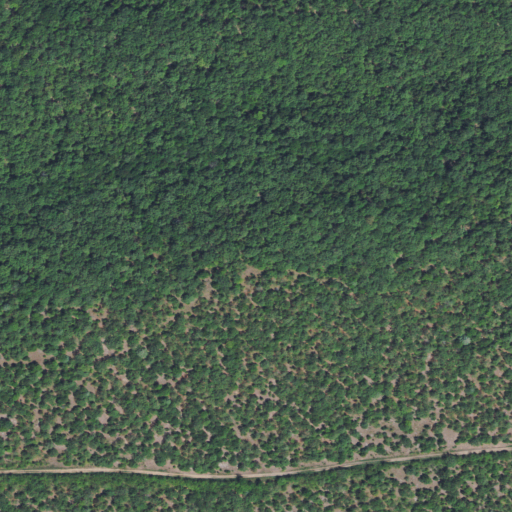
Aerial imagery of mountain in Oklahoma named Buck Creek Mountain containing deciduous forest and grassland